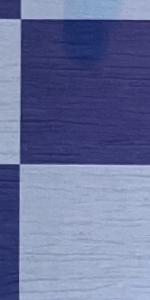
Label: Empty